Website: home-depot
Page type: account-dashboard
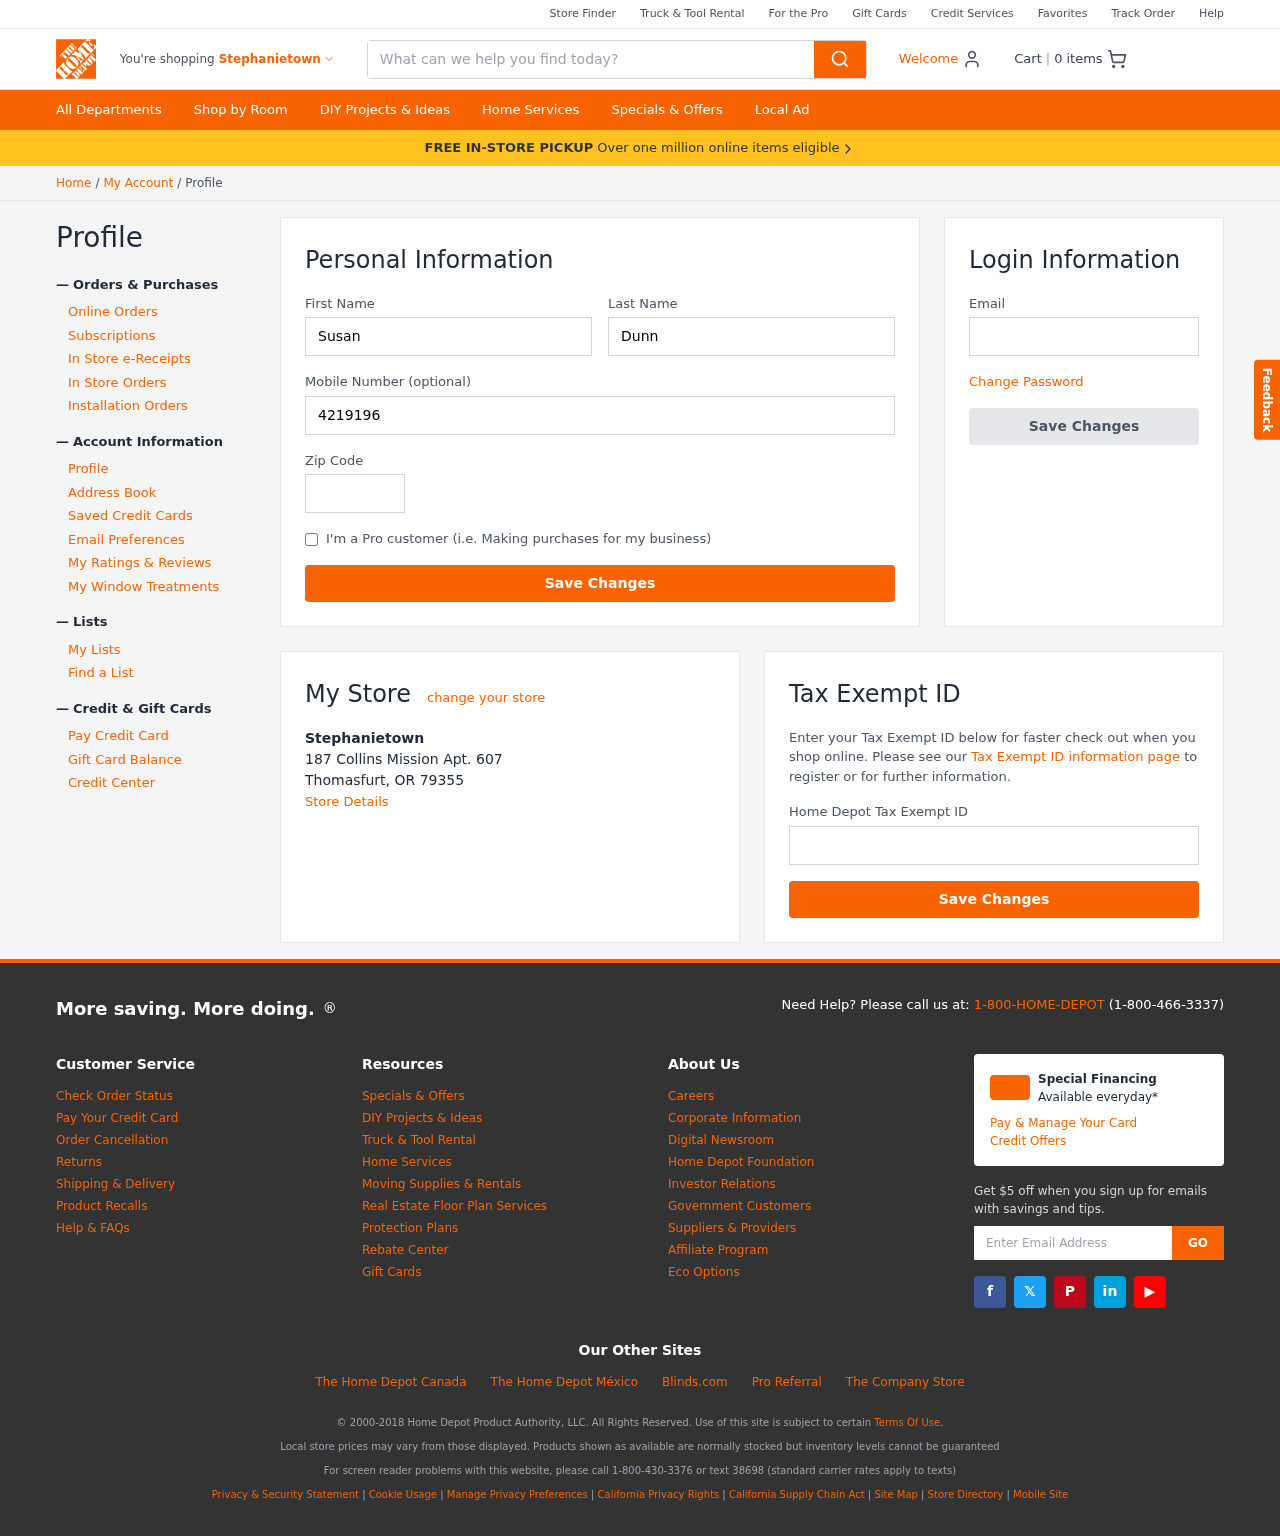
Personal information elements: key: PII_CITY
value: Stephanietown
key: PII_EMAIL
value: susandunn@hotmail.com
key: PII_FIRSTNAME
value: Susan
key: PII_LASTNAME
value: Dunn
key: PII_LOCATION1_CITY_STATE_ZIP
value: Thomasfurt, OR 79355
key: PII_LOCATION1_NAME
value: Stephanietown
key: PII_LOCATION1_STREET
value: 187 Collins Mission Apt. 607
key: PII_PHONE
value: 4219196925
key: PII_POSTCODE
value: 13694
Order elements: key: ORDER_NUM_ITEMS
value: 0
Search elements: key: HEADER_SEARCH
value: What can we help you find today?